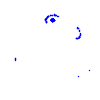
Particle: kaon